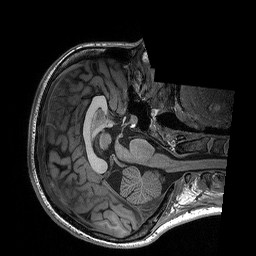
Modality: T1w
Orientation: axial
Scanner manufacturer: siemens
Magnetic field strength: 3 T